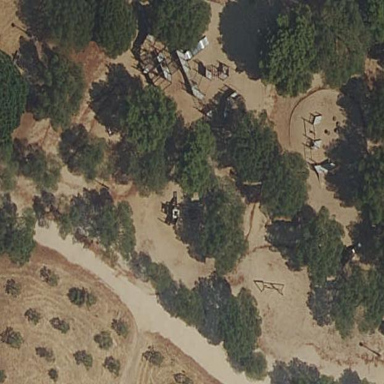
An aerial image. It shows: Playground with dirt surface featuring various play structures.